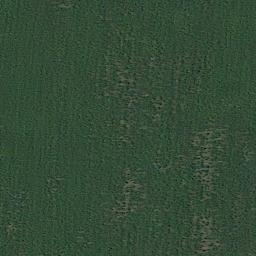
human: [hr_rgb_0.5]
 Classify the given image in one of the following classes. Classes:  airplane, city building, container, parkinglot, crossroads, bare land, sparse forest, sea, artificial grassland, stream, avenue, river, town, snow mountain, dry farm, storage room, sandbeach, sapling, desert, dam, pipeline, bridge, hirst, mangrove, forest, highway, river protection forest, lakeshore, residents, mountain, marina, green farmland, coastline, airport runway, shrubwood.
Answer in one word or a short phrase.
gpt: artificial grassland